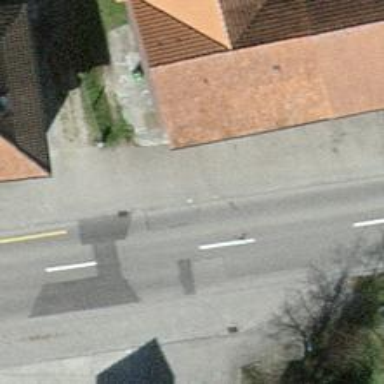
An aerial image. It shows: Public transport stop position.